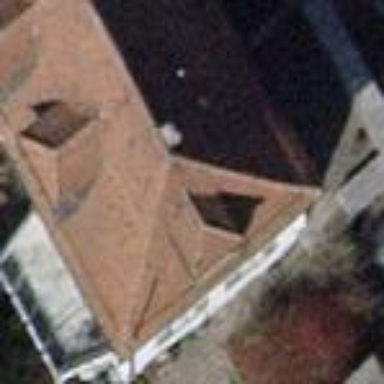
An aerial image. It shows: Hipped roof semi-detached house.